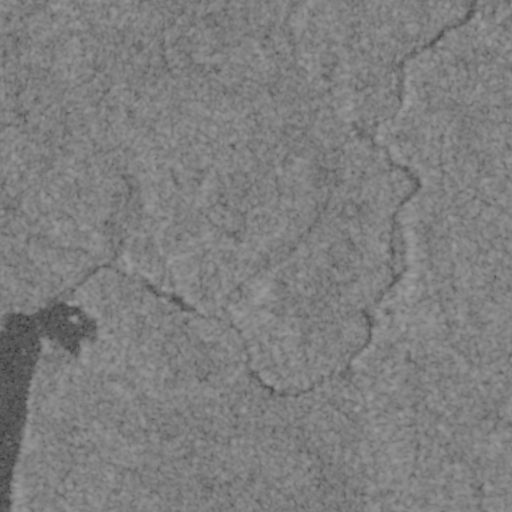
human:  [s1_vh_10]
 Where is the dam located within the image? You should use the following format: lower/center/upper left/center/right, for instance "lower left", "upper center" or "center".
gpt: The dam is located in the center left of the image.
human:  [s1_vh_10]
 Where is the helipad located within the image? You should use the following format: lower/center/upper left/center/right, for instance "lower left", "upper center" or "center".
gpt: The helipad is located in the upper center of the image.
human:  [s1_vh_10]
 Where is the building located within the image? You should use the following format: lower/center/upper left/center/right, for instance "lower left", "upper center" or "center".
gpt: The building is located in the center left of the image.
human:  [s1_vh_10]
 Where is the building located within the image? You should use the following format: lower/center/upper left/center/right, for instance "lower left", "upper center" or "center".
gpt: The building is located in the center left of the image.
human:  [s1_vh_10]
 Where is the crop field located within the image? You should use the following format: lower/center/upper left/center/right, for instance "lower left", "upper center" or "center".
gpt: There is no crop field in the image.

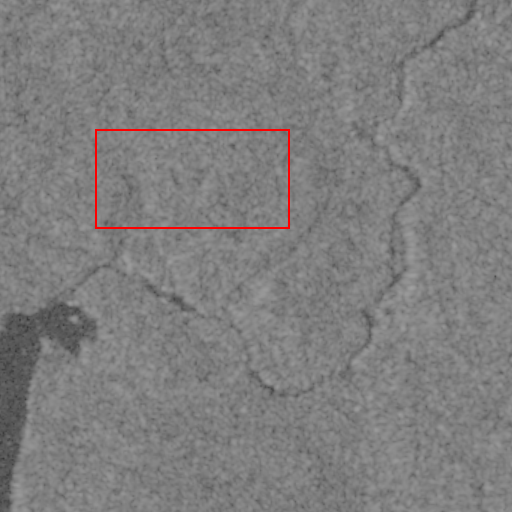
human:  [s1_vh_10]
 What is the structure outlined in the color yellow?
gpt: There is no yellow outline.
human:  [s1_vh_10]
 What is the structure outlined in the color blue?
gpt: There is no structure outlined in blue.